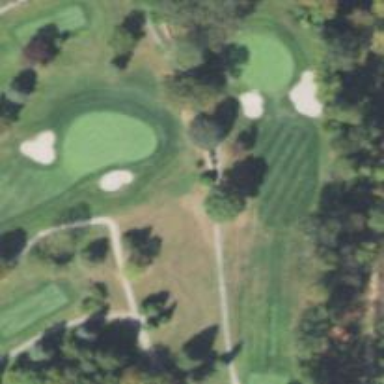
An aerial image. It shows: Pathway for golfing.